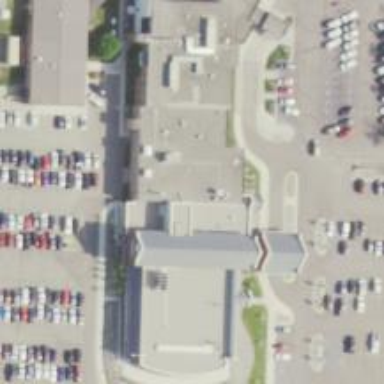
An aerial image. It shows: Healthcare clinic is depicted in the image.